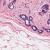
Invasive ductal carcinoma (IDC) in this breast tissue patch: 0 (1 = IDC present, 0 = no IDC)